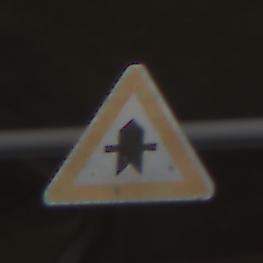
Verkehrszeichen: Vorfahrt
Umgebung: Roofed, Special
Tageszeit: Midday
Wetter: Overcast
Licht: Natural
Jahreszeit: NotSpecified
Kontrast: MediumContrast